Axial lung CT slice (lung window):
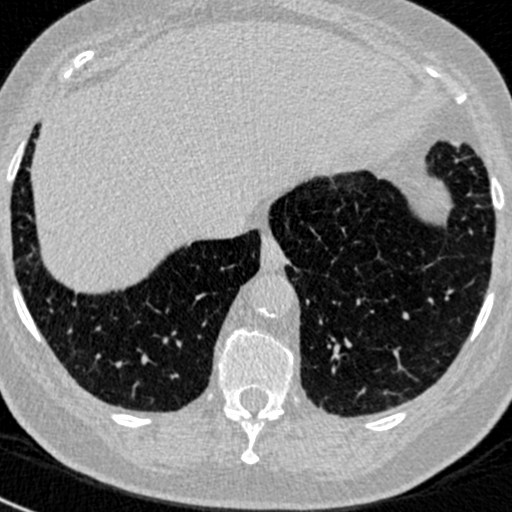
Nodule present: no